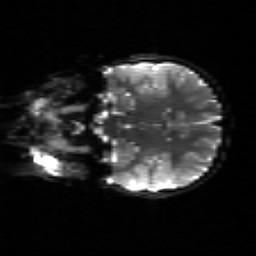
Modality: sbref
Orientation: coronal
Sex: male
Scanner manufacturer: siemens
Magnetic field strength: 3 T
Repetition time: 5 s
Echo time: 0.0694 s